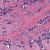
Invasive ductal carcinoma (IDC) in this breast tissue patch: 1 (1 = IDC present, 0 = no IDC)